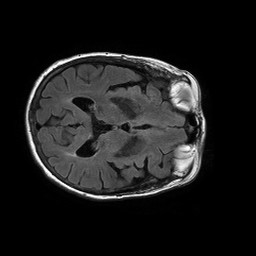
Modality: FLAIR
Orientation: axial
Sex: female
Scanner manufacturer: philips
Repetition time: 11 s
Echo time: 0.125 s